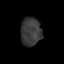
Tissue: skin
Cell type: Epithelial cells
Senescence score: 0.1691
Nuclear area (px): 583
Mean DAPI intensity: 56.407